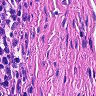
Metastatic tissue present: no